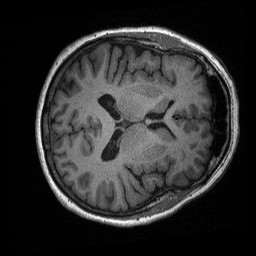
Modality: T1w
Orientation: axial
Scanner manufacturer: siemens
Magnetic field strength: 3 T
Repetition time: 2.3 s
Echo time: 0.00226 s